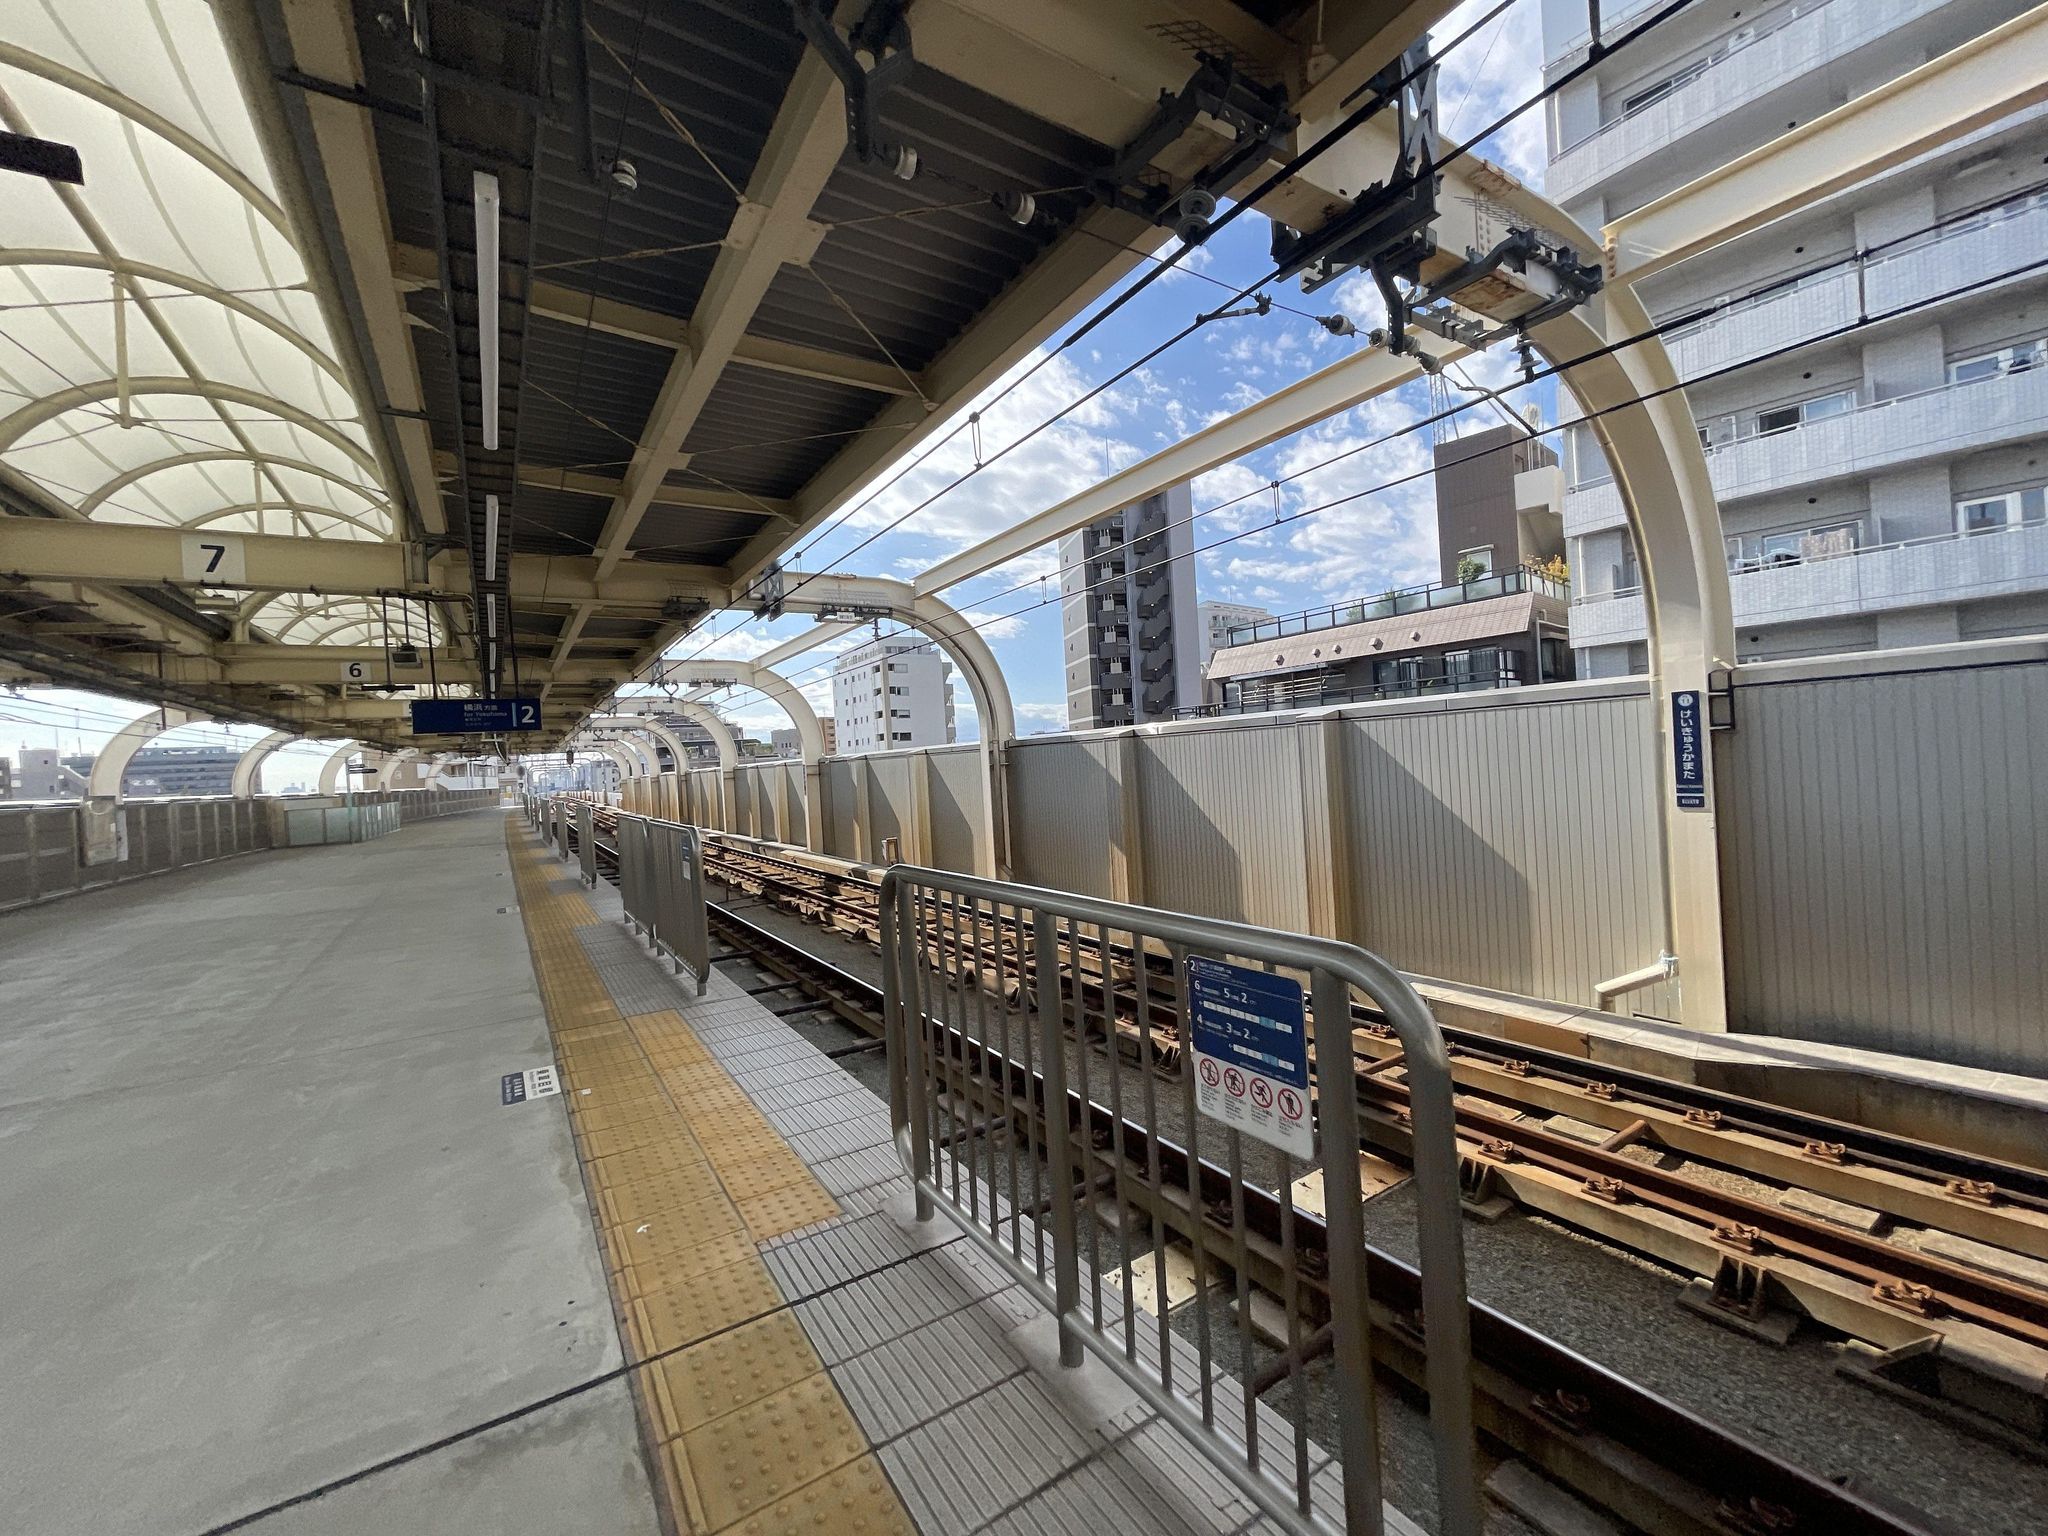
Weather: snowy
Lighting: day
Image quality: good
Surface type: walking surface
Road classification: steps, footway
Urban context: urban centre
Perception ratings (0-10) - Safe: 0.69, Lively: 5.29, Beautiful: 1.62, Boring: 6.59, Depressing: 1.54, Wealthy: 4.09